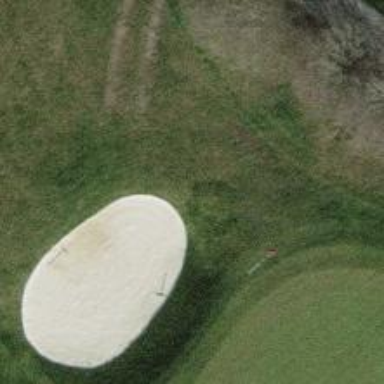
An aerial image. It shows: Sand bunker on golf course.